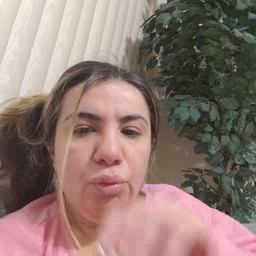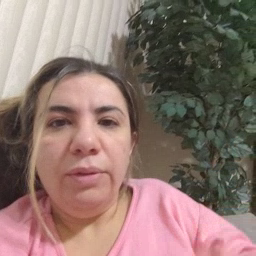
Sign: blow